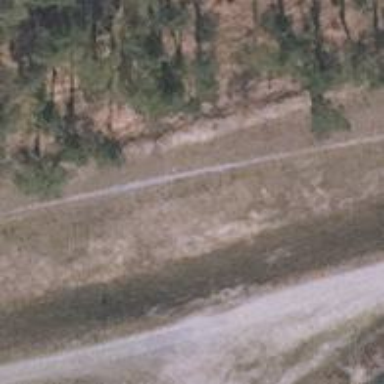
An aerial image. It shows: Track road with grade4 embankment. The area features man-made embankment.